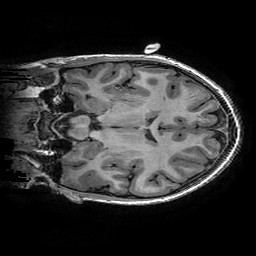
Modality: T1w
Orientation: coronal
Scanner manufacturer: ge
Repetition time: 0.008096 s
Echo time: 0.00318 s